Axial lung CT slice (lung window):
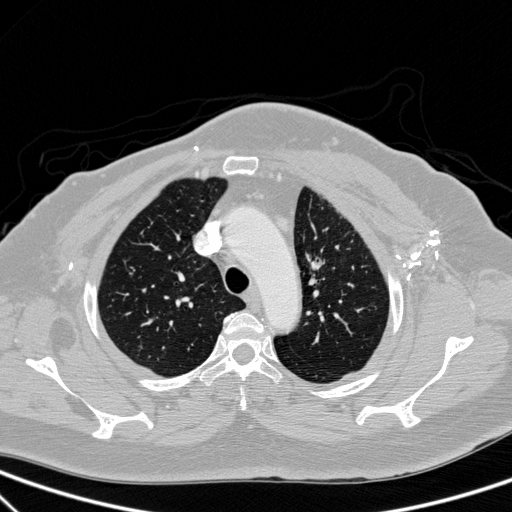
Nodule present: no